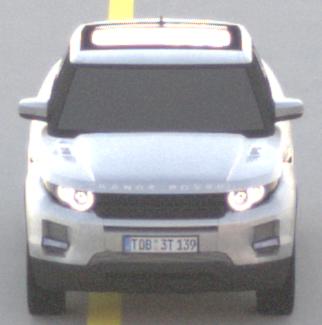
Make: Land Rover
Model: Range Rover Evoque 2.0 Si4
Detailed model: Range Rover Evoque (I)
Model produced from: 2011/08
Model produced until: 2013/11
Doors: 5
Color: white
Road condition: dry road
Daytime: sunrise or sunset
Contrast: low contrast